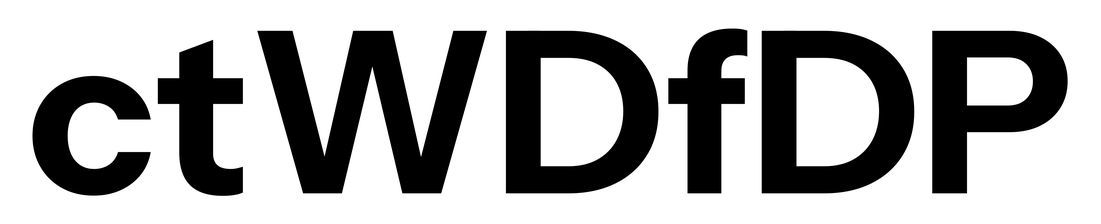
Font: InstrumentSans_Bold